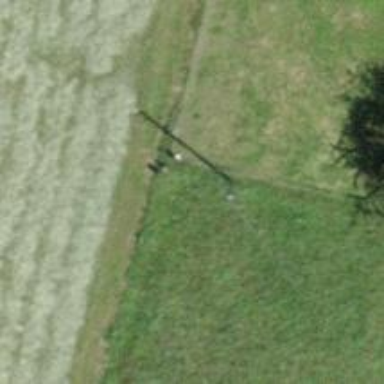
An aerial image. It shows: Power pole.